Field crop: maize
Growth stage: 2
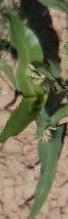
Species: maize